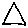
Label: triangle